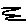
Label: zigzag